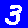
Digit: 3